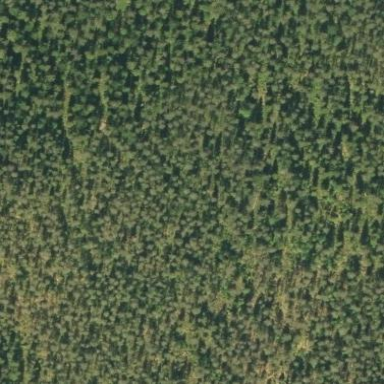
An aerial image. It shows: Needle-leaved woodland.